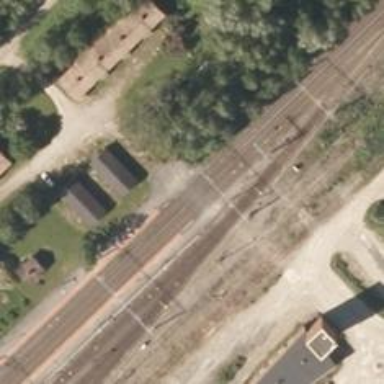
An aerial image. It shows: Level crossing on the railway with gate barrier.